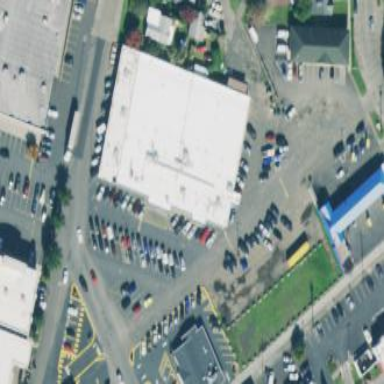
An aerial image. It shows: Building that houses bowling alley.